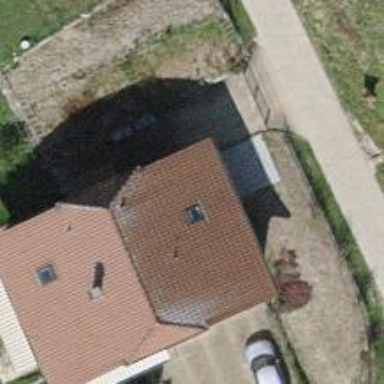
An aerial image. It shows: Detached building.